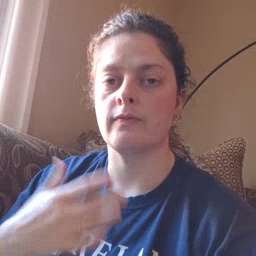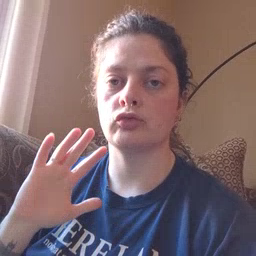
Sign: finish